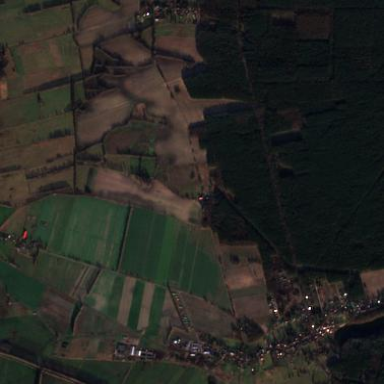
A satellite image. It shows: Picturesque farmland scene.